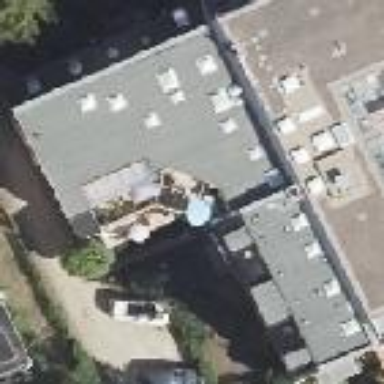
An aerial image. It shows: Building consisting of apartments with double saltbox roof shape.